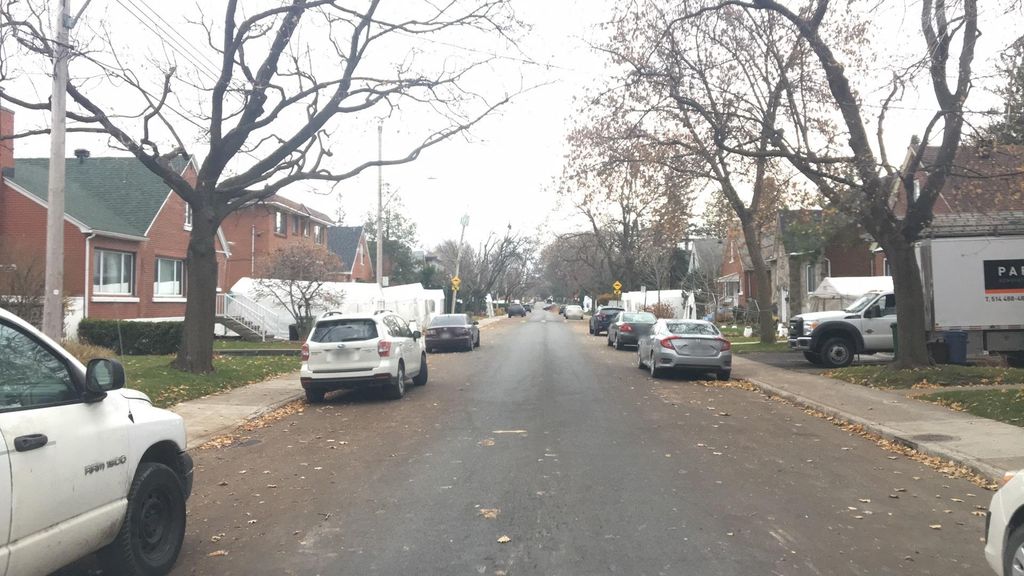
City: montreal